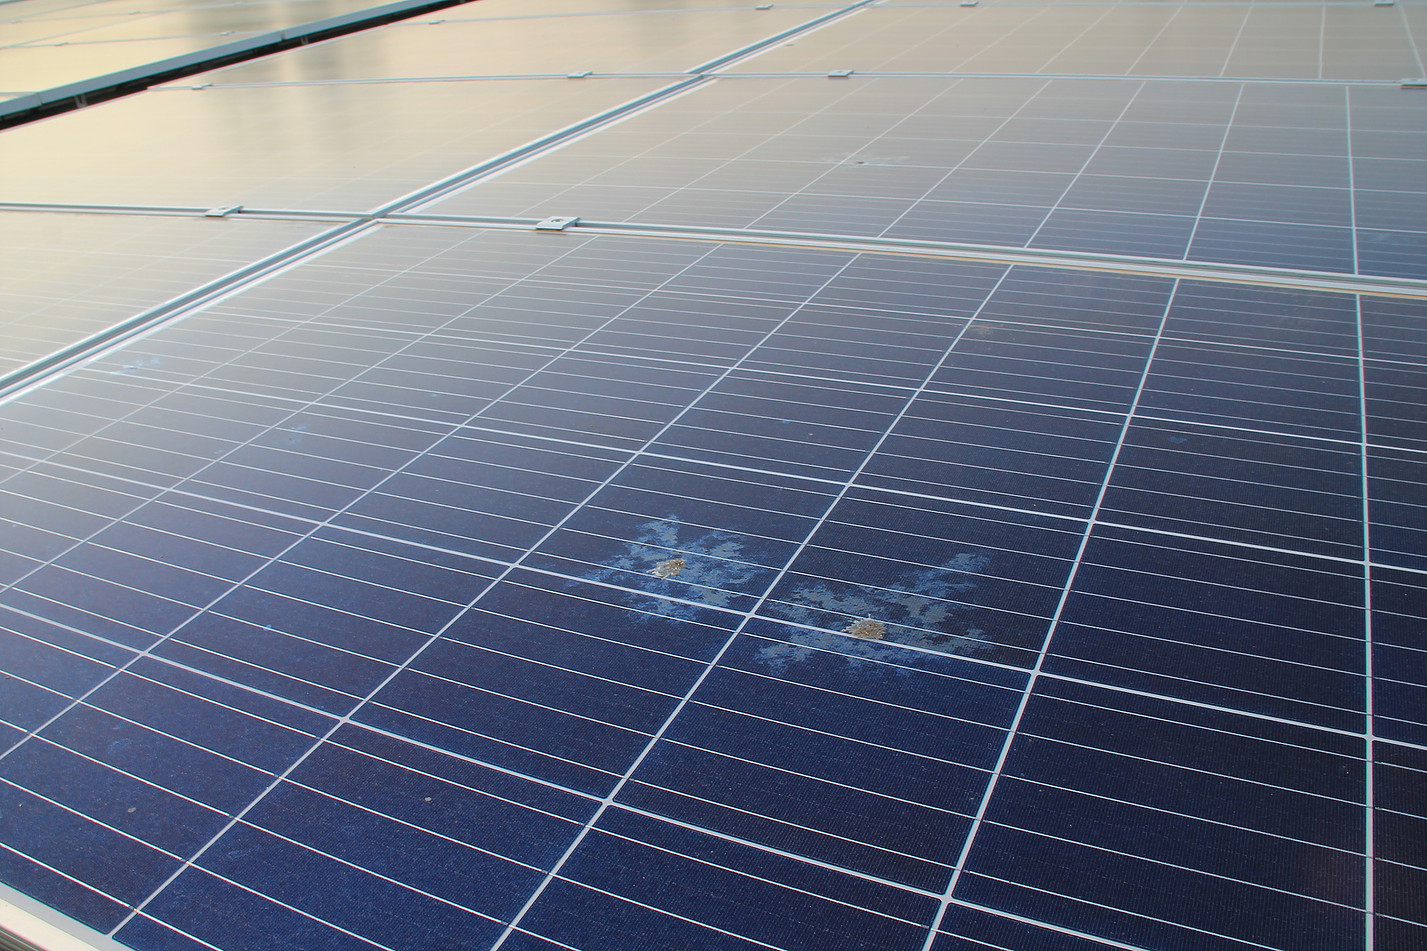
Label: Bird-drop